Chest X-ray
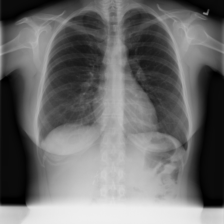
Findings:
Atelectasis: negative
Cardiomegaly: negative
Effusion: negative
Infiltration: negative
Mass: negative
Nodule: negative
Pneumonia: negative
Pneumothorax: negative
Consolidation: negative
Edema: negative
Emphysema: negative
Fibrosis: negative
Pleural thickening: negative
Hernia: negative